Interaction volume radius: 5 \u00c5
Interaction volume height: 20 \u00c5
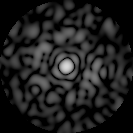
Disorder parameter: 0.8374